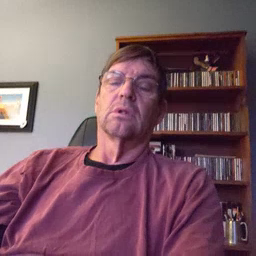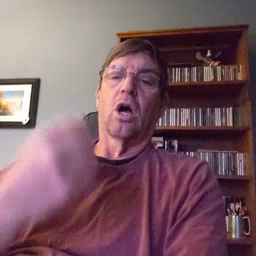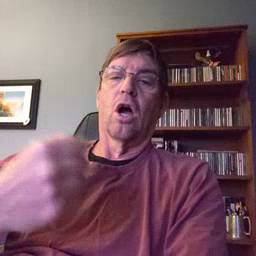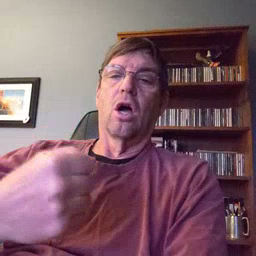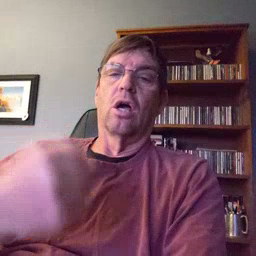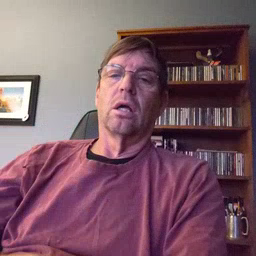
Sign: car